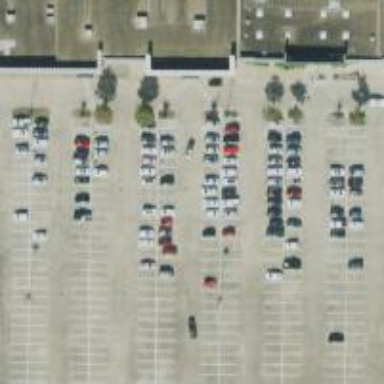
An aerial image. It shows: Parking space is available.